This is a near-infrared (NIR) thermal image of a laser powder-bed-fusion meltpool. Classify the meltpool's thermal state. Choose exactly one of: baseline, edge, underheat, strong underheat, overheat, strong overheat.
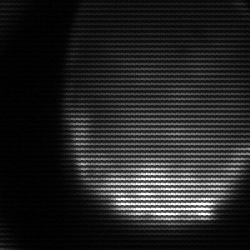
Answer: edge